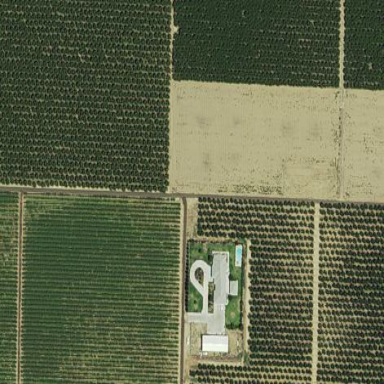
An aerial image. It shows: Orchard.